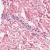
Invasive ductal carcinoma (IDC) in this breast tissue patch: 0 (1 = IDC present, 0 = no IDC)